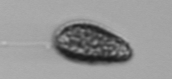
Label: Pseudochattonella_farcimen